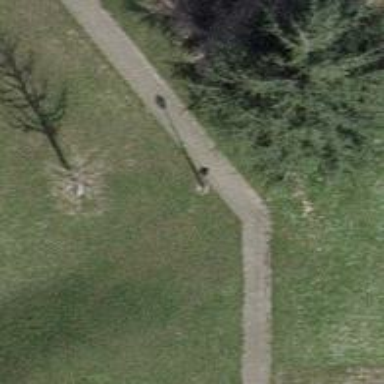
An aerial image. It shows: Footway with grass paver surface.